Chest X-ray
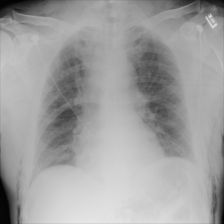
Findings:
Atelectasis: negative
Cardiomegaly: negative
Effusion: negative
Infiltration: negative
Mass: negative
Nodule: negative
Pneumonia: negative
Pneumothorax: negative
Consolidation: negative
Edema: negative
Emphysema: positive
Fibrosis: negative
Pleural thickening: negative
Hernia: negative